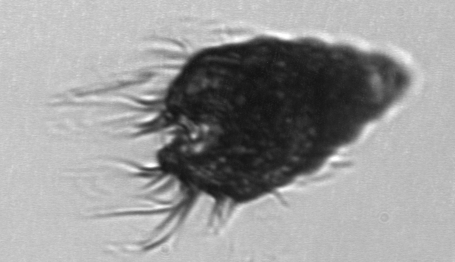
Label: Laboea_strobila